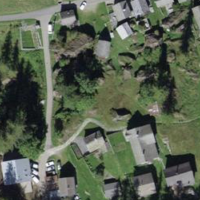
EUNIS habitat code: 23
Species observed at this site:
Rumex arifolius
Rumex alpinus